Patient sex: M
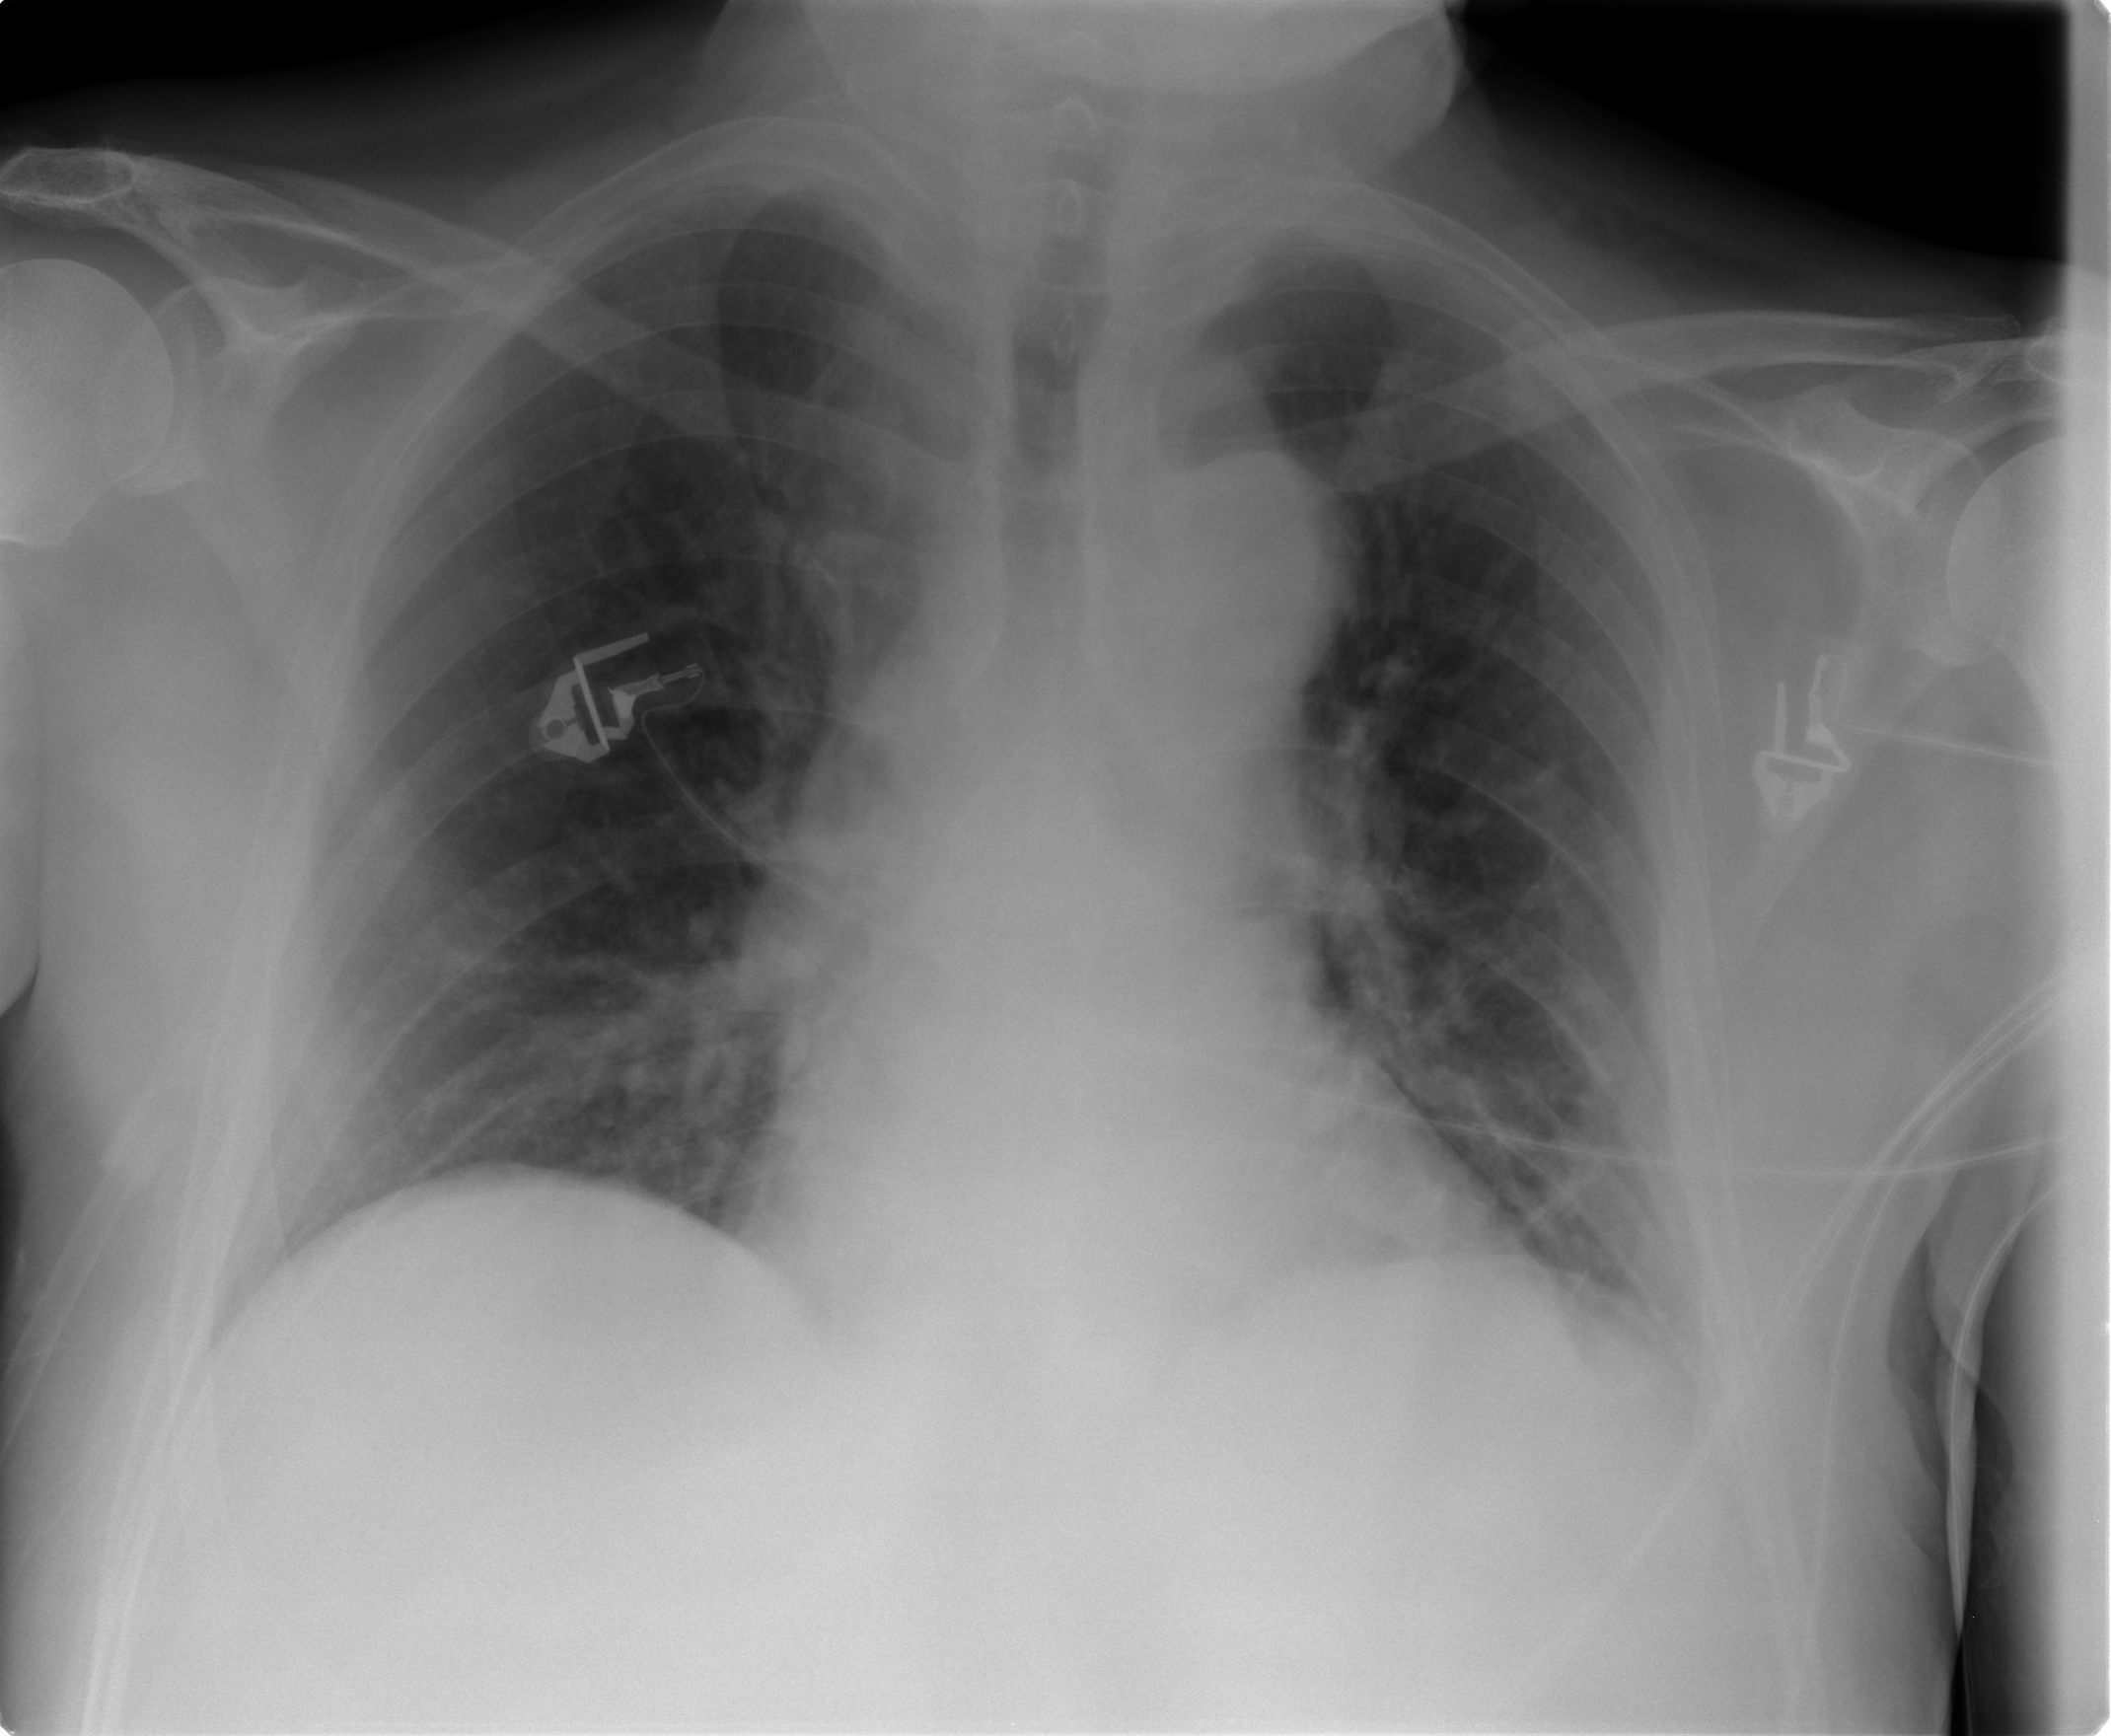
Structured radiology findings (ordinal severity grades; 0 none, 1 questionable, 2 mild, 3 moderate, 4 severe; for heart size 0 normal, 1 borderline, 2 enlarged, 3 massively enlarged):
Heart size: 0
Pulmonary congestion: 2
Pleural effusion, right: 0
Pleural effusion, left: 0
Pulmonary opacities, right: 0
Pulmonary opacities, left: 0
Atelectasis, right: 2
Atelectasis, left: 0